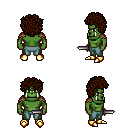
a pixel art fantasy rpg character, male body template, orc, green skin, leather shoulder armor, teal pants, brown curly afro hairstyle, gold boots, dagger, four views (front, back, left, right), 2x2 character sprite sheet, small pixel art, hard edges, no anti-aliasing